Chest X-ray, AP view. Patient: 58 years old, sex M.
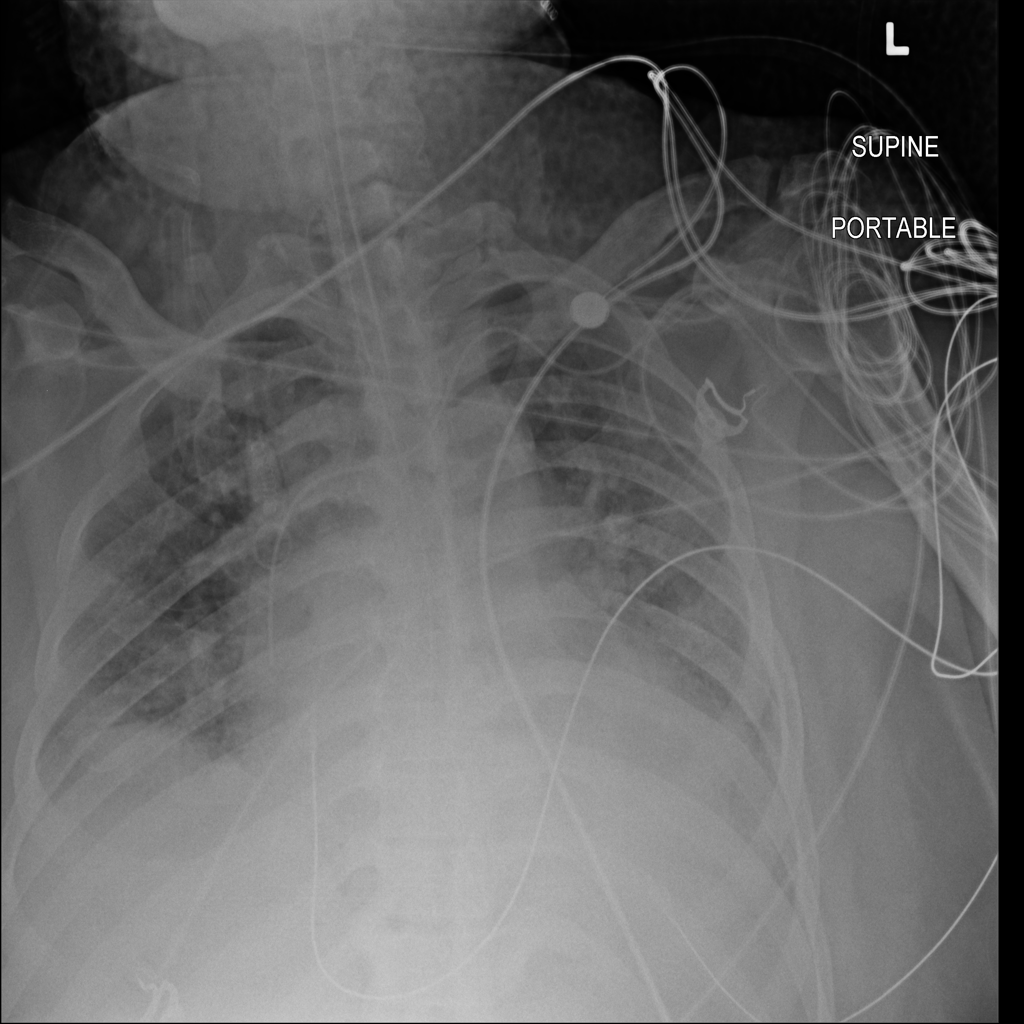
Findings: Infiltration